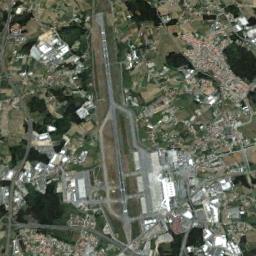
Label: airport